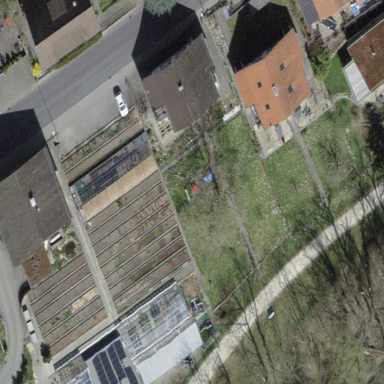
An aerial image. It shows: Greenhouse used for horticulture.